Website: macys
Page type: billing-address
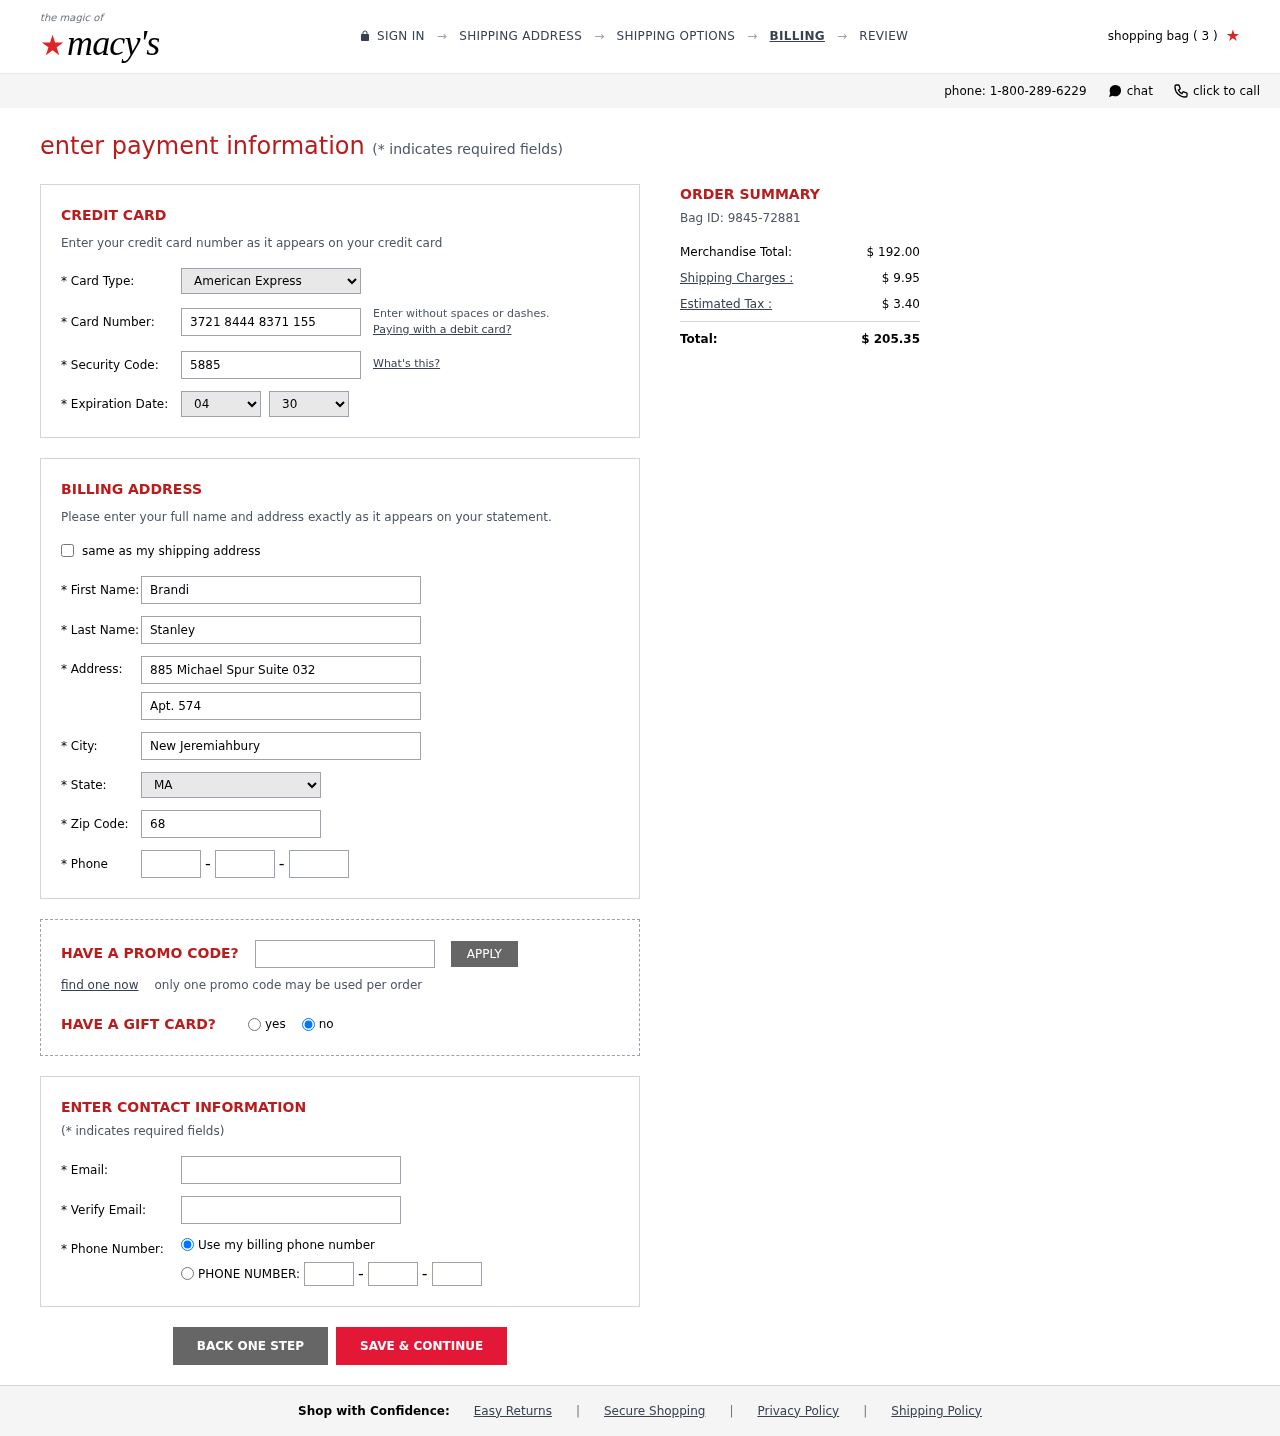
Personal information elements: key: PII_CARD_CVV
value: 5885
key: PII_CARD_EXPIRY_MONTH
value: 04
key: PII_CARD_EXPIRY_YEAR
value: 30
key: PII_CARD_NUMBER
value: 3721 8444 8371 155
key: PII_CARD_TYPE
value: American Express
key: PII_CITY
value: New Jeremiahbury
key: PII_EMAIL
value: brandistanley@yahoo.com
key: PII_FIRSTNAME
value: Brandi
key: PII_LASTNAME
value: Stanley
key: PII_PHONE_AREA
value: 790
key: PII_PHONE_PREFIX
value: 238
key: PII_PHONE_SUFFIX
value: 3980
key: PII_POSTCODE
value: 68774
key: PII_STATE_ABBR
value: MA
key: PII_STREET
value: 885 Michael Spur Suite 032
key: PII_STREET2
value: Apt. 574
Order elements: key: ORDER_NUM_ITEMS
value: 3
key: ORDER_ID
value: Bag ID: 9845-72881
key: ORDER_SUBTOTAL
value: $ 192.00
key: ORDER_SHIPPING_COST
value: $ 9.95
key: ORDER_TAX
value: $ 3.40
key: ORDER_TOTAL
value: $ 205.35